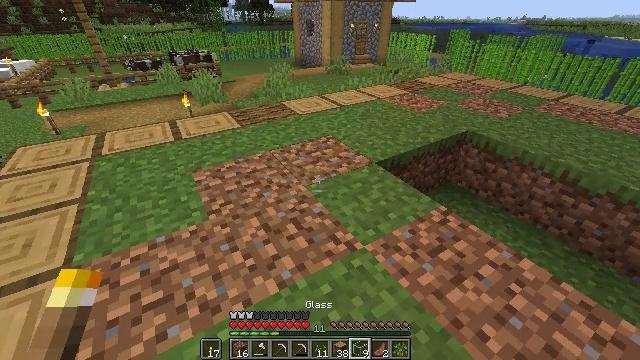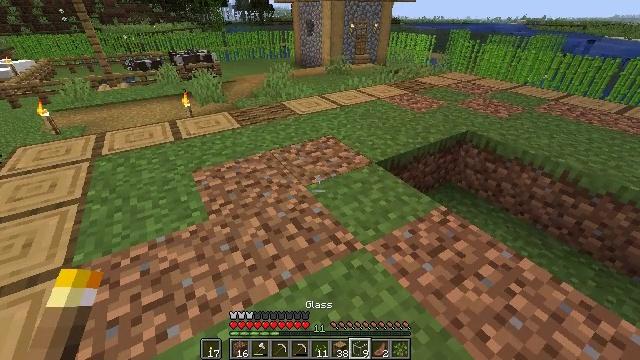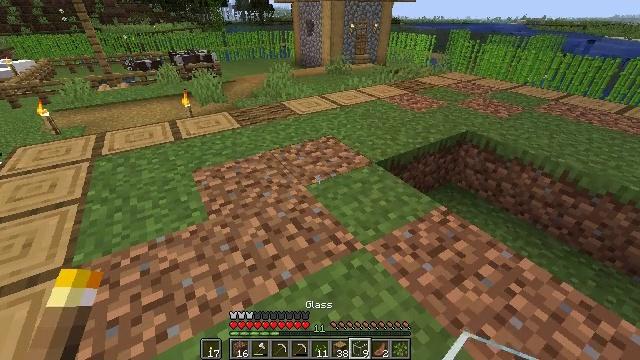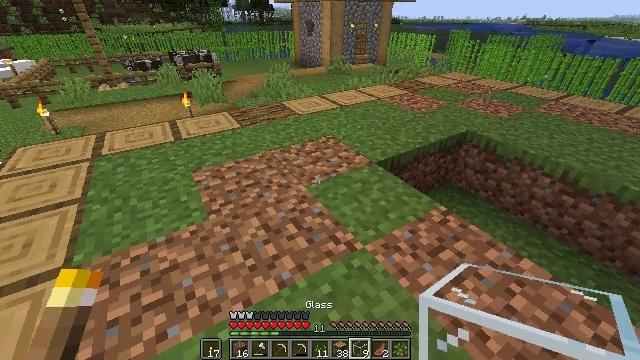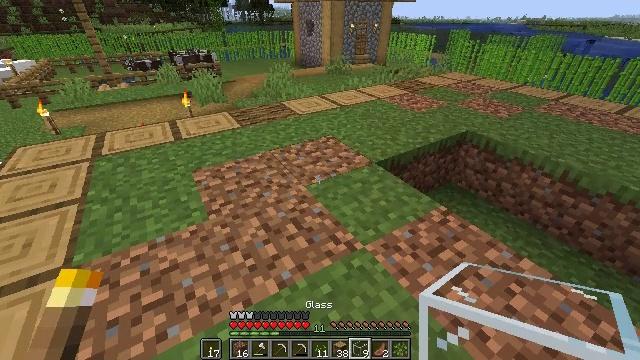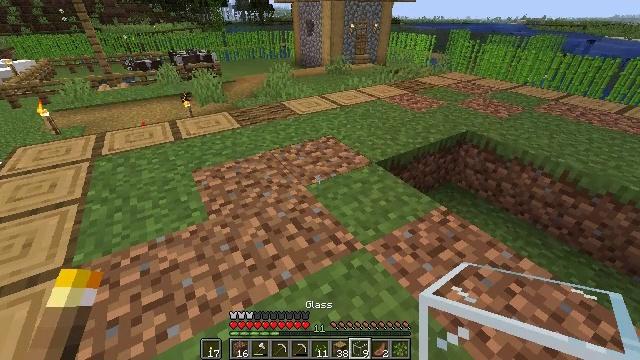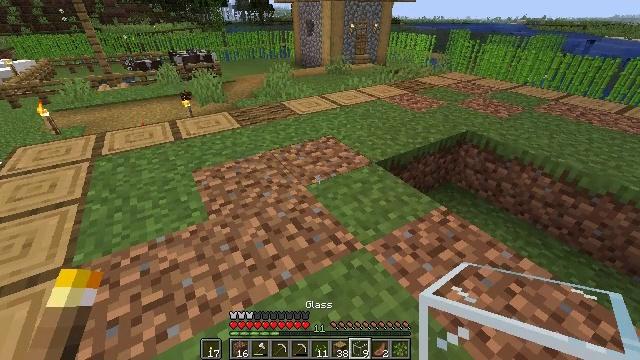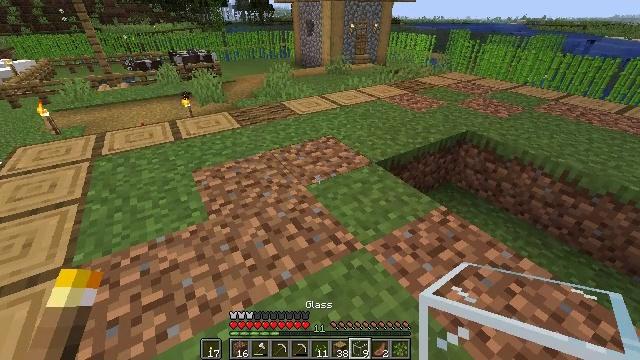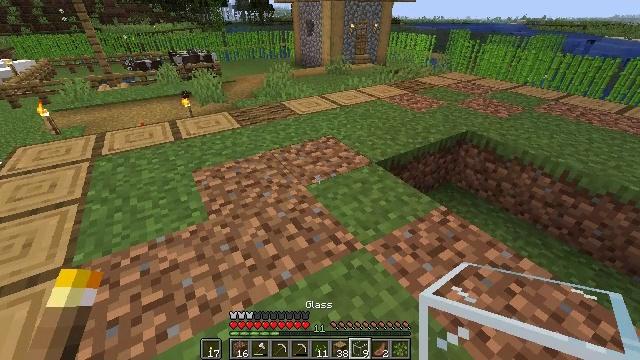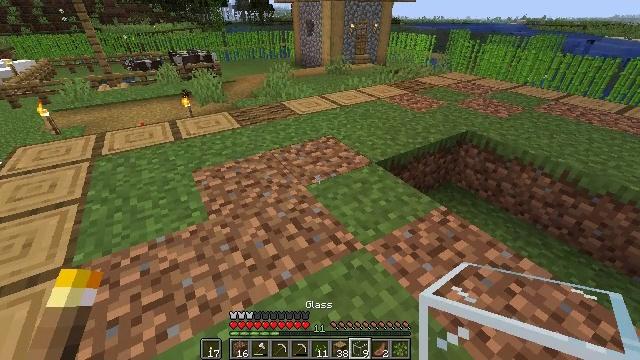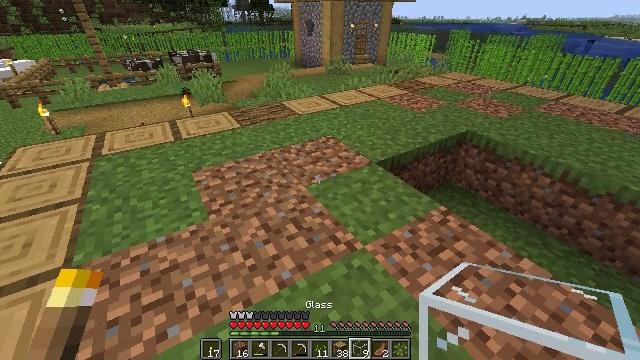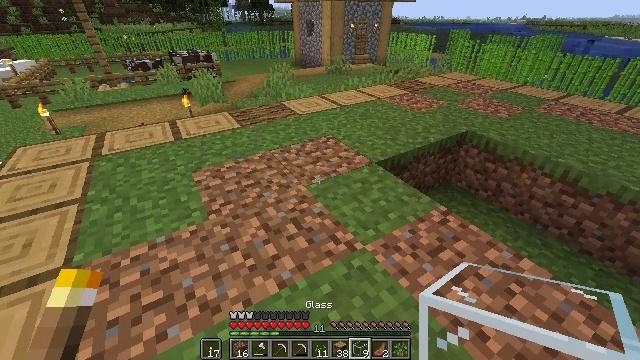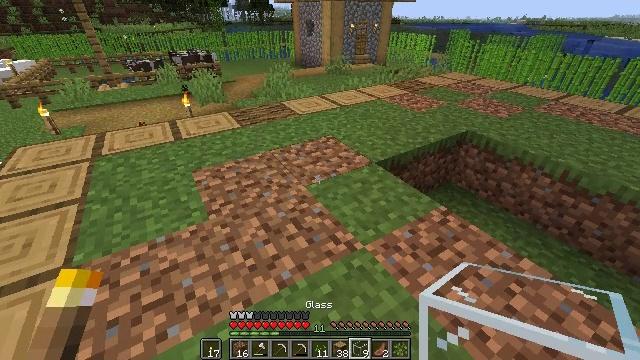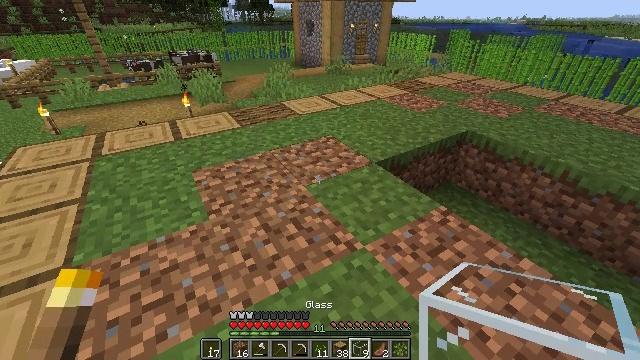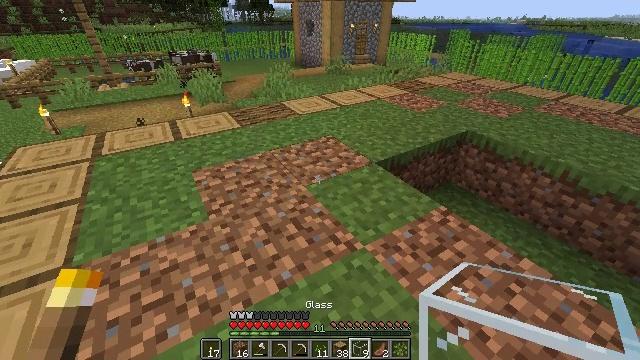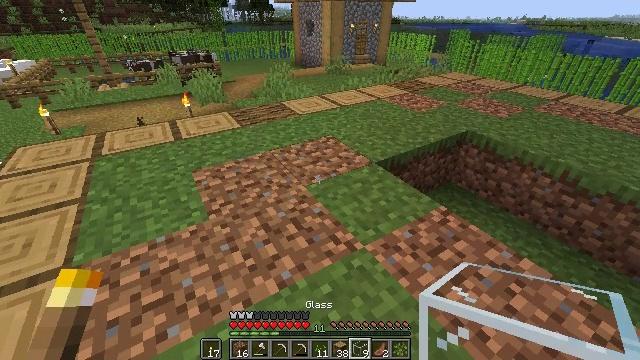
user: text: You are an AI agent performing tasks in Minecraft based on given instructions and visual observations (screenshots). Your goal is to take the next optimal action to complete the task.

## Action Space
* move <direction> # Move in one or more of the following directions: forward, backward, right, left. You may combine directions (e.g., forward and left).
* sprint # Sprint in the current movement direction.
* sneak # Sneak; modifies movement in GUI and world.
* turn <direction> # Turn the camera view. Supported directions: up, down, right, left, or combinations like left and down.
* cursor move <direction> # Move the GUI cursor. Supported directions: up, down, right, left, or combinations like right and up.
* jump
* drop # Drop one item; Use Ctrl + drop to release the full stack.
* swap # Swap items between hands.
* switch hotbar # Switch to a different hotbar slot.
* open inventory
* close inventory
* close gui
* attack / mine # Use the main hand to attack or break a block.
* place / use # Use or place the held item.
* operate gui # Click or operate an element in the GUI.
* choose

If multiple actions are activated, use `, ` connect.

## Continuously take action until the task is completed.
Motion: motion action
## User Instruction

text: Mine grass block from the ground.
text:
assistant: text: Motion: no_op
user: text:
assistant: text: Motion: no_op
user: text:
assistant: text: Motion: no_op
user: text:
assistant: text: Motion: no_op
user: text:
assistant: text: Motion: no_op
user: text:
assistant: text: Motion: no_op
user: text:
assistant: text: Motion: no_op
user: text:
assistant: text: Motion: no_op
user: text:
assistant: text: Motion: no_op
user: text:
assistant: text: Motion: no_op
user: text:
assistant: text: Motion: no_op
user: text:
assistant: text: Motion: no_op
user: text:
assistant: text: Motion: no_op
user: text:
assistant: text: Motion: no_op
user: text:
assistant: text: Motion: no_op
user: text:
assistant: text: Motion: no_op
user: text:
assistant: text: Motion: no_op
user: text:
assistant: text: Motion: no_op
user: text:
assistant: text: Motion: no_op
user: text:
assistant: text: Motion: no_op
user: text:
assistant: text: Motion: no_op
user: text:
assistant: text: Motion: no_op
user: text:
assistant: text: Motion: no_op
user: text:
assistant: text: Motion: no_op
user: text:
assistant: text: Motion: no_op
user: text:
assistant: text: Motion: no_op
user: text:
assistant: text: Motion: no_op
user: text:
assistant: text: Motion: no_op
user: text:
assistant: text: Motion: no_op
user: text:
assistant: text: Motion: no_op